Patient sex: M
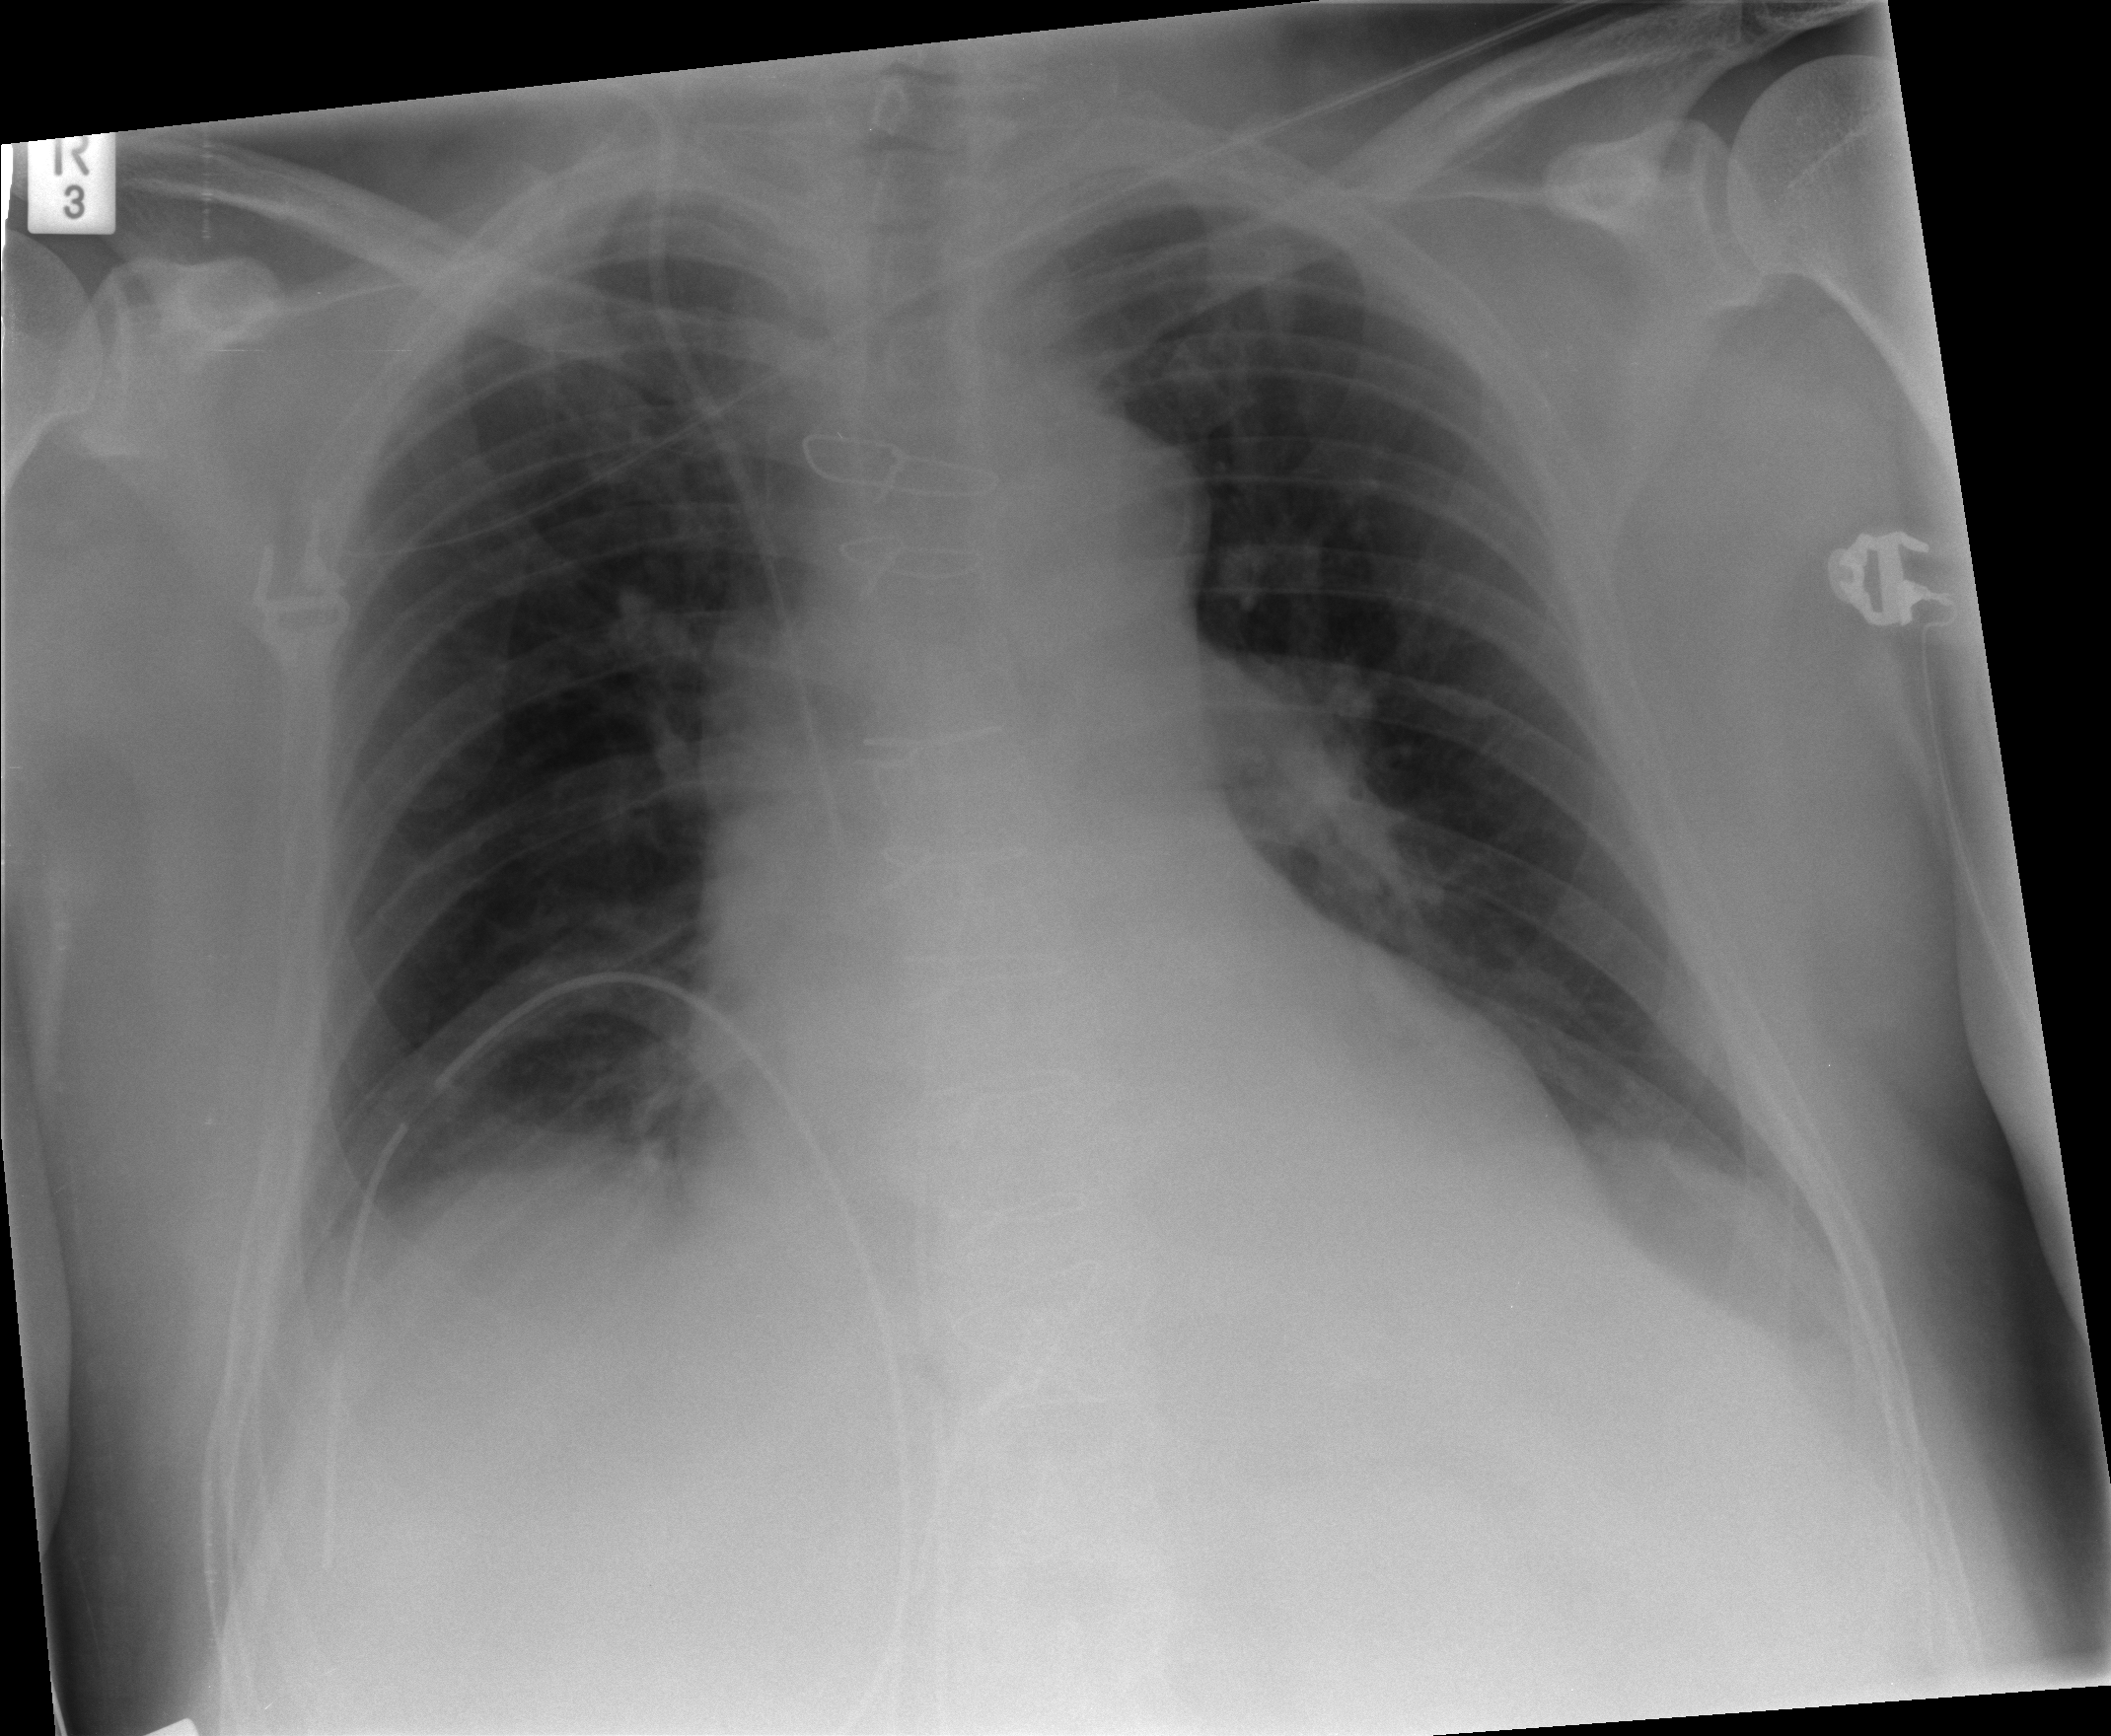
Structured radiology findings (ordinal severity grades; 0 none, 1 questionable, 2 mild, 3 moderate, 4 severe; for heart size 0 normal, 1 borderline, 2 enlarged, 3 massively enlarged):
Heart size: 2
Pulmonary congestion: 0
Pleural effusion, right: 1
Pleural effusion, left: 1
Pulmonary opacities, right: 0
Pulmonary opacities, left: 0
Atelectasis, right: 2
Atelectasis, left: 2